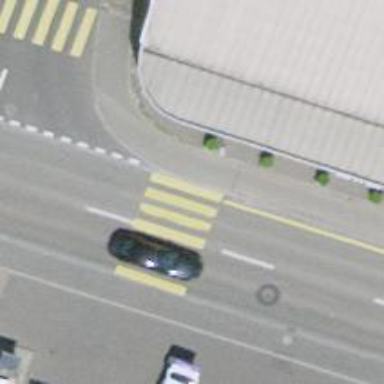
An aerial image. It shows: Uncontrolled zebra crossing on the road.